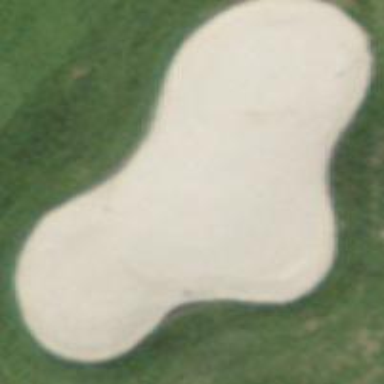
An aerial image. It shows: Golf bunker filled with sandy terrain.